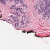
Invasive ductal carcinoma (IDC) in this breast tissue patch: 0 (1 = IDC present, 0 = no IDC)